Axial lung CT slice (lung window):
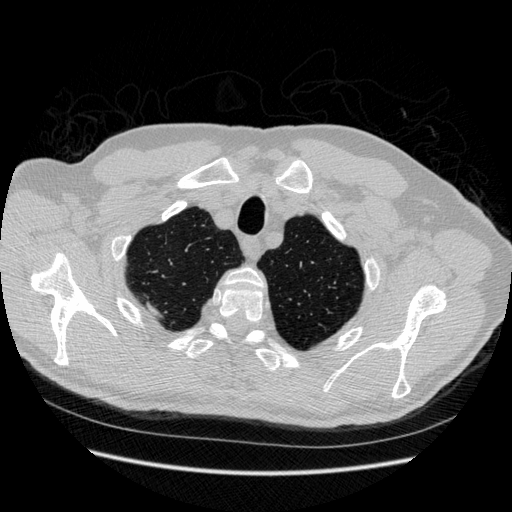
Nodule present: no